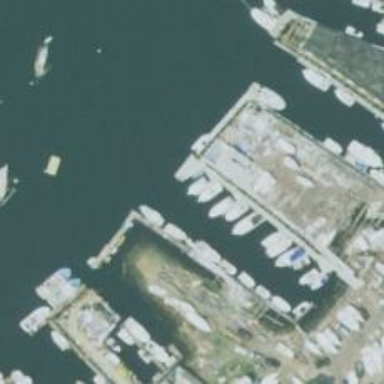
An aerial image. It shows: Man-made pier.